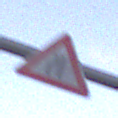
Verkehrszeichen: EinseitigVerengteFahrbahnLinks
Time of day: SunriseSunset
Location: Outdoor (RoadRail)
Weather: PartlyCloudy
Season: NotSpecified
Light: Natural